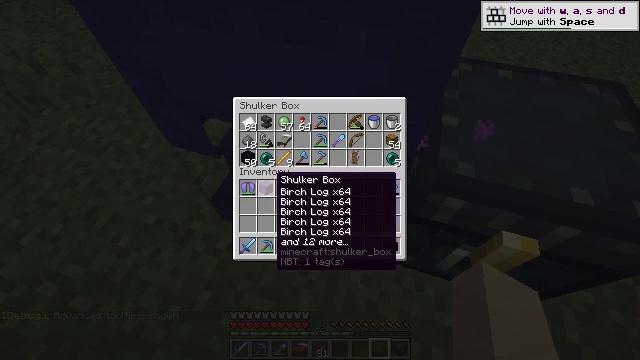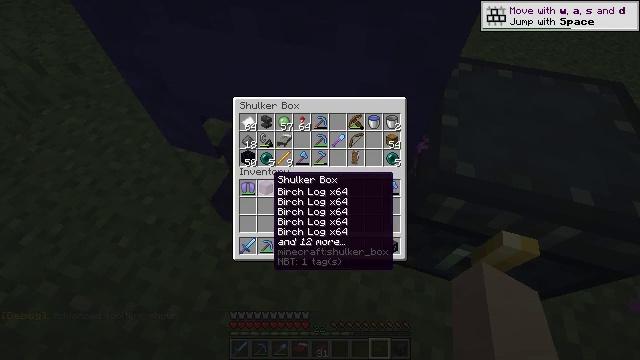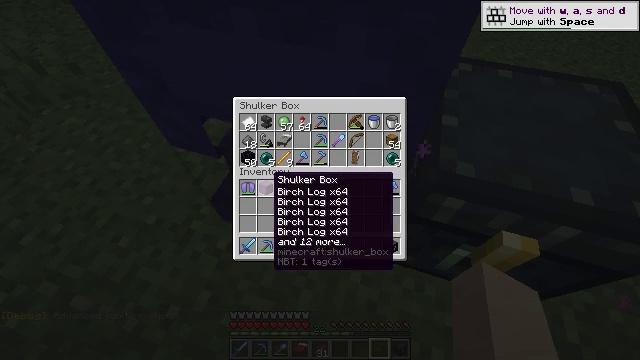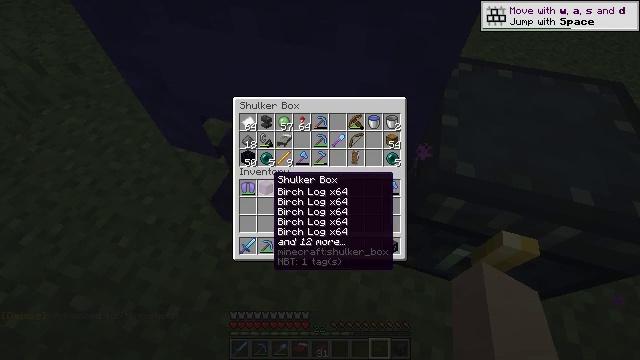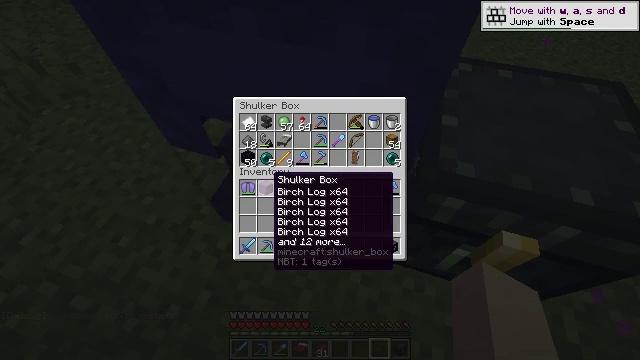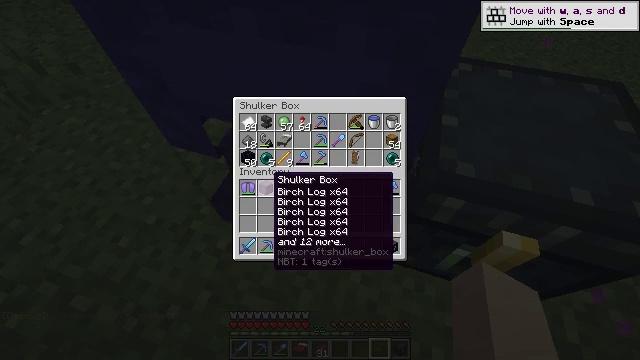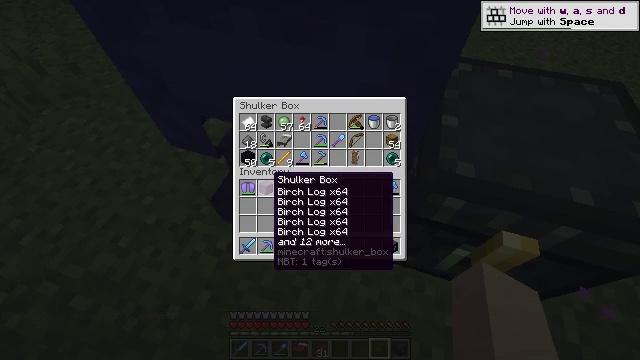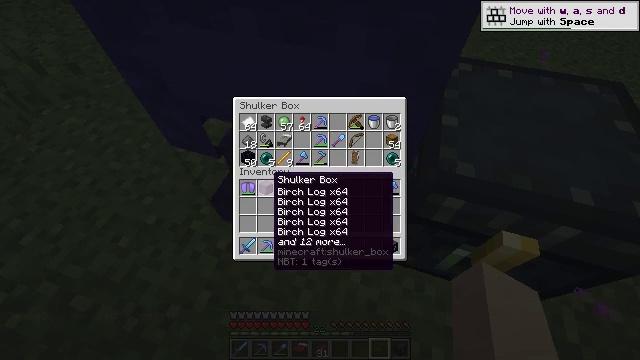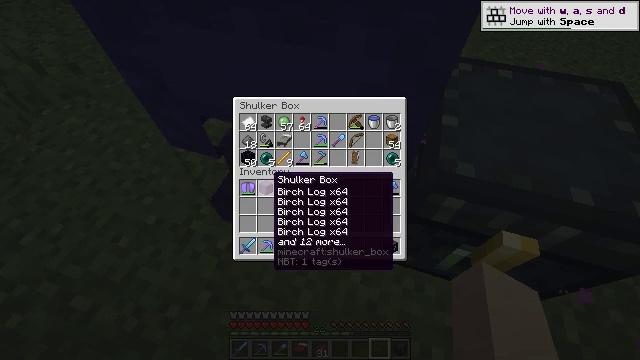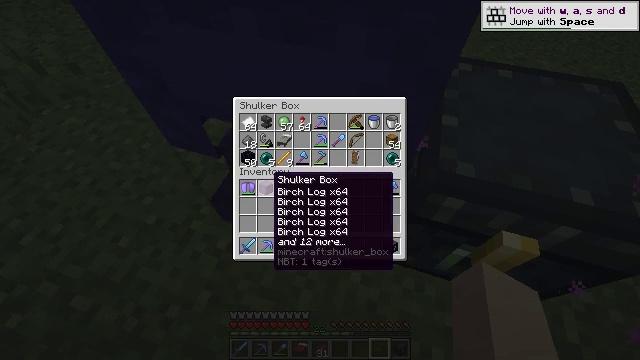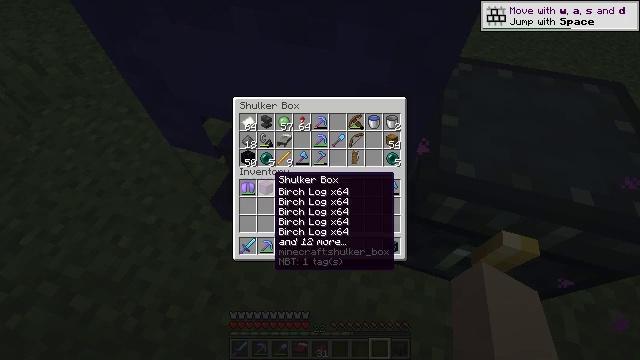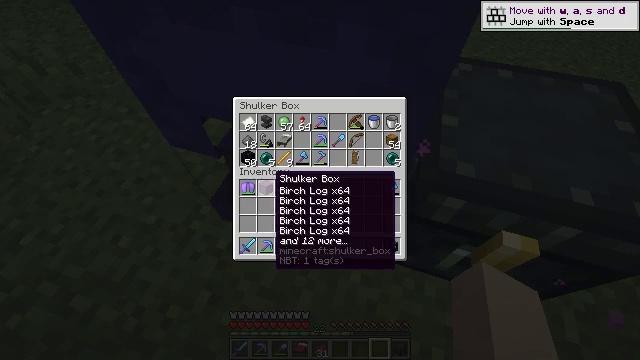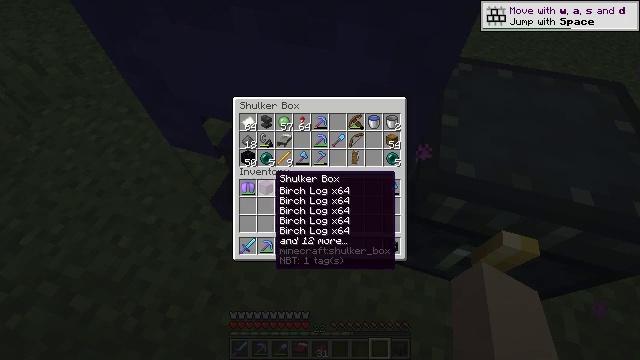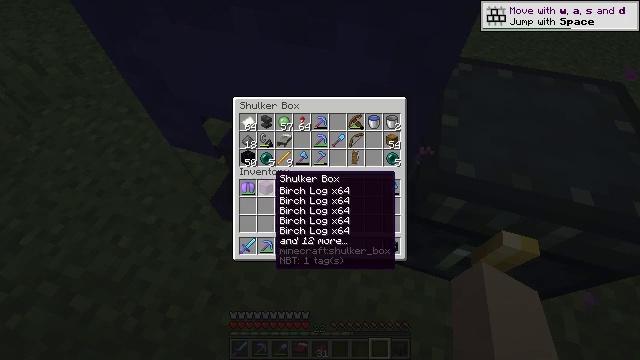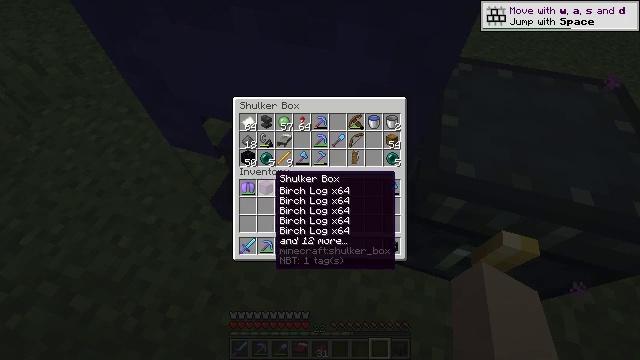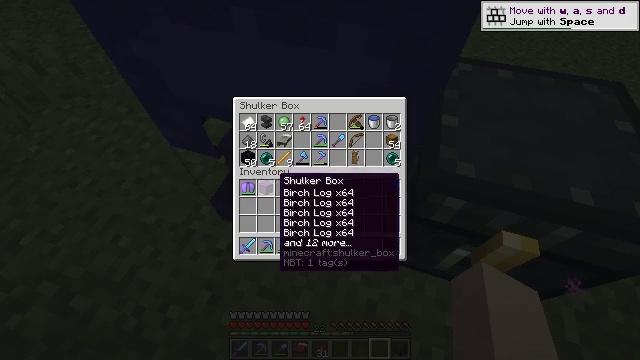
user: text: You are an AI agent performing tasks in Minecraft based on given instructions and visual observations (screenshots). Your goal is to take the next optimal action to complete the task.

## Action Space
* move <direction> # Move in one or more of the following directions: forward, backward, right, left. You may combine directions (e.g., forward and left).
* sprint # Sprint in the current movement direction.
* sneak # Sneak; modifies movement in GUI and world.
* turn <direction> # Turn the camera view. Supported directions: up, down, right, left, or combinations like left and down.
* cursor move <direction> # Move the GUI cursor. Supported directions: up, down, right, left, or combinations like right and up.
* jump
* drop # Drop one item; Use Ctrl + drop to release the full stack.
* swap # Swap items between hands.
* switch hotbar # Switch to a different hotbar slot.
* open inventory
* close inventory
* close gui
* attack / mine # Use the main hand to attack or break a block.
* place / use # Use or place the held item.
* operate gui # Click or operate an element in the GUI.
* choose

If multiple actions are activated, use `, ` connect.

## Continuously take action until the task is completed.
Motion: motion action
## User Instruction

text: Retrieve items from the blue shulker box by mining it.
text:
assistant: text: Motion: no_op
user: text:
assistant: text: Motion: no_op
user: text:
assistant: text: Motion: no_op
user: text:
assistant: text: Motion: no_op
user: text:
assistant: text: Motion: no_op
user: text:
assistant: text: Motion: no_op
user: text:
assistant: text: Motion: no_op
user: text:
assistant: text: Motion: no_op
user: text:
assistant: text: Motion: no_op
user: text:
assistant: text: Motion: no_op
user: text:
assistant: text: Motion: no_op
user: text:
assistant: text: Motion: no_op
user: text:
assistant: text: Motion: no_op
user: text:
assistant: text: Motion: no_op
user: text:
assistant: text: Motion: no_op
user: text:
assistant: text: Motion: no_op
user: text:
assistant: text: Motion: no_op
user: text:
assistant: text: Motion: no_op
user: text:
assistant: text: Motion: no_op
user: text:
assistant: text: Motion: close gui
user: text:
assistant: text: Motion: no_op
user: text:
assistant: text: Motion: no_op
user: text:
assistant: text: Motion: switch to hotbar 2
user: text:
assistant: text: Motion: switch to hotbar 2
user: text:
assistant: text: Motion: attack / mine
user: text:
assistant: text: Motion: attack / mine
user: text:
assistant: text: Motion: attack / mine
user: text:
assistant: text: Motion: attack / mine
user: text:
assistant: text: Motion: attack / mine
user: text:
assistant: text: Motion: move forward, turn right